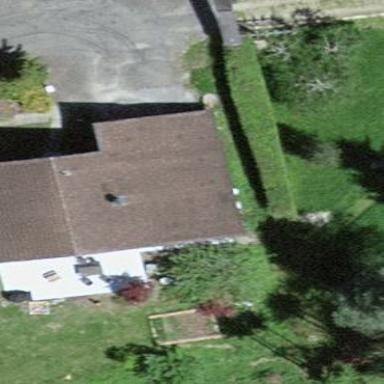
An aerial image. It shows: Simple house.